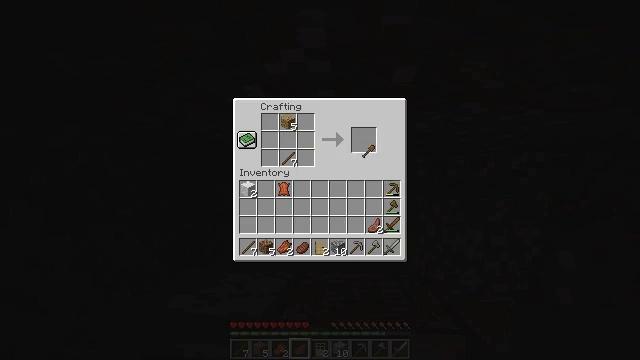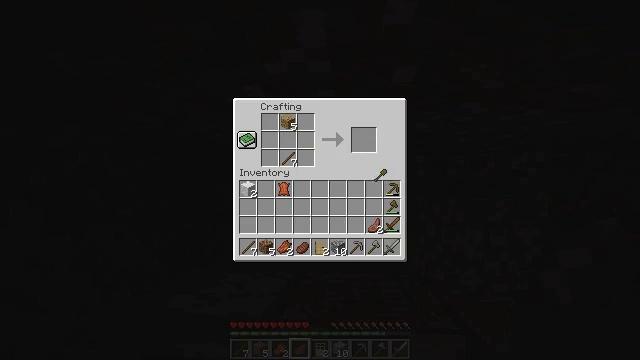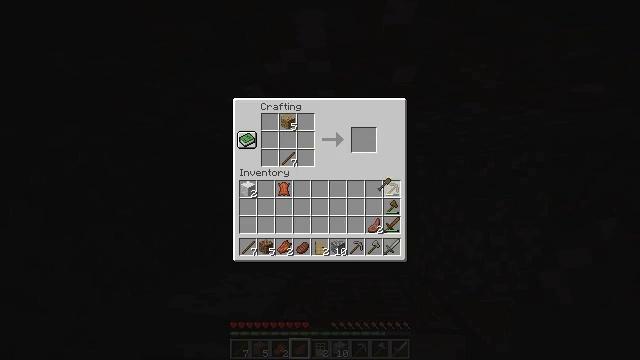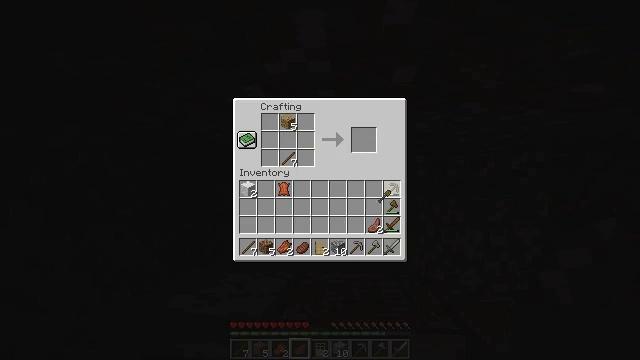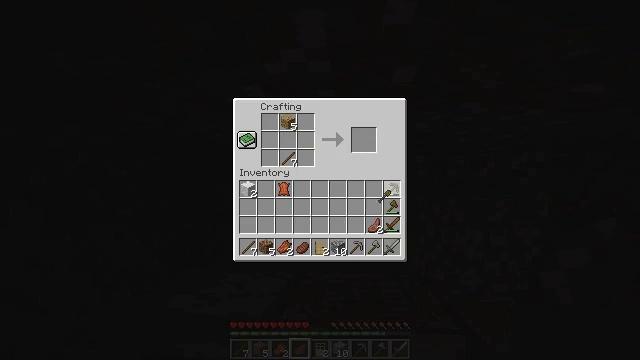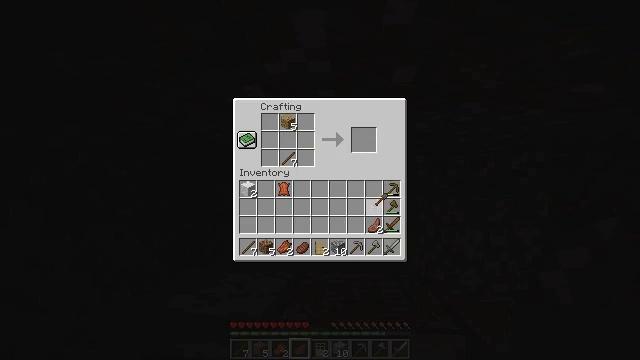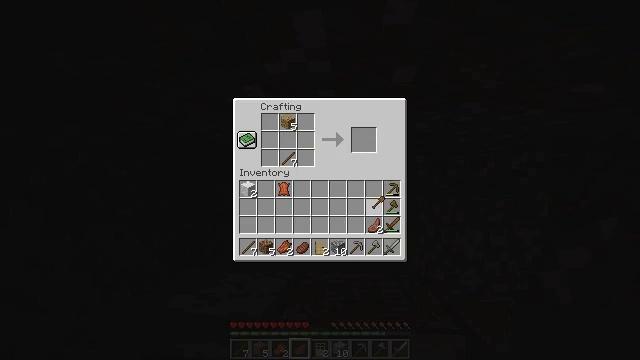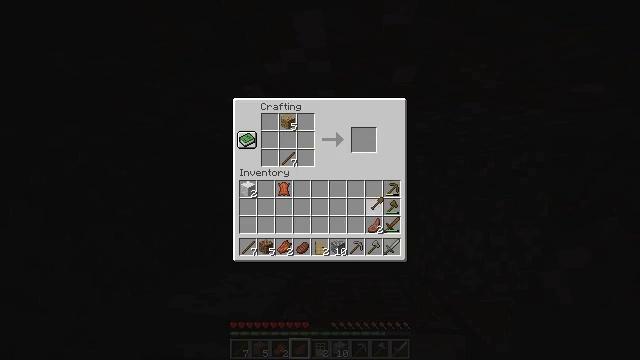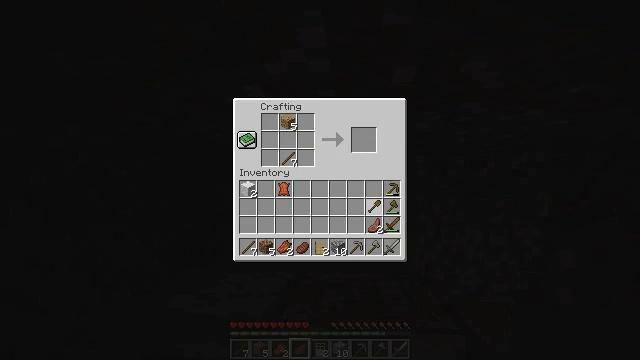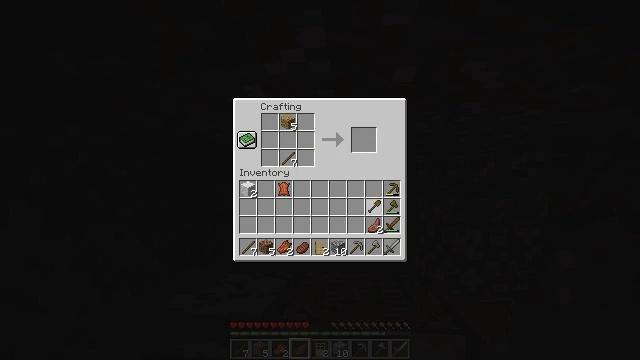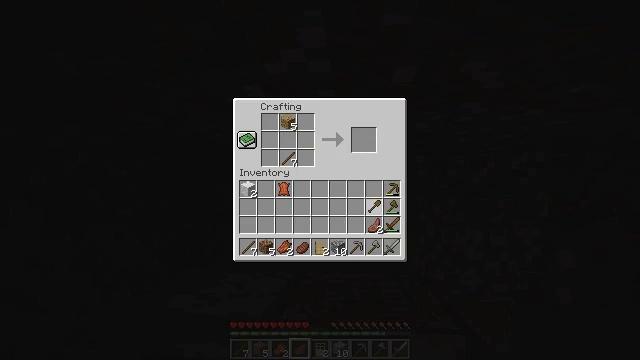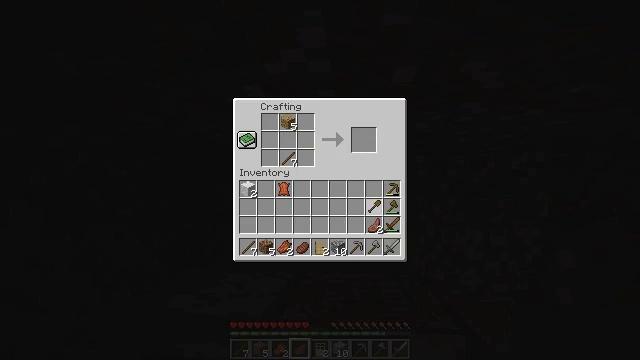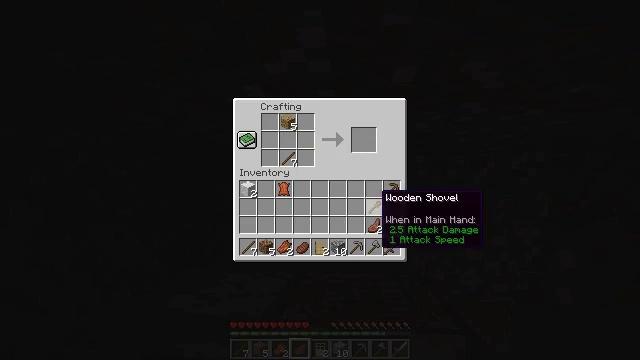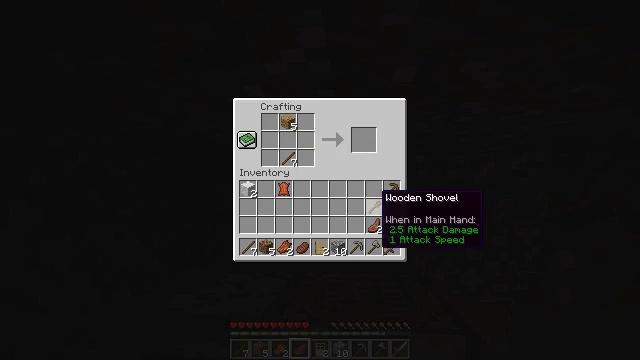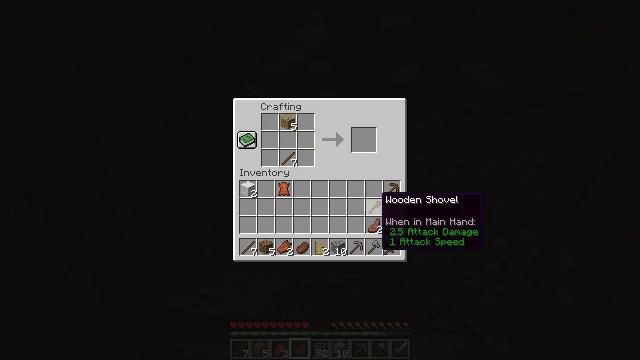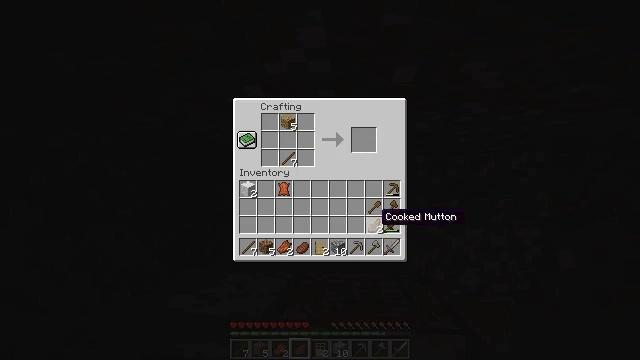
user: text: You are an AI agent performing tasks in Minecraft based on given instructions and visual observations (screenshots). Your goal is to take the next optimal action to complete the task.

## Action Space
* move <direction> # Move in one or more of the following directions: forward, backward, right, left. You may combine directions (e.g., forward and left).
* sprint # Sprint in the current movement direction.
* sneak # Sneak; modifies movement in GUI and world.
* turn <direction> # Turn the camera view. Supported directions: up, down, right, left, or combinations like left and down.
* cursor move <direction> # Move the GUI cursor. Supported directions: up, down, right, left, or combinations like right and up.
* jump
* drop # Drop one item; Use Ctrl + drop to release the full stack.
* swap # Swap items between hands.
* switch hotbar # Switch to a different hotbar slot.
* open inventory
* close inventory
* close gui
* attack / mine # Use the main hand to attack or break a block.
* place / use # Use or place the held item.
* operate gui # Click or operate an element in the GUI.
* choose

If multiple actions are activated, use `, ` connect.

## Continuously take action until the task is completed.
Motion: motion action
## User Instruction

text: Craft a stone hoe by combining cobblestone with sticks.
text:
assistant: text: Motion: cursor move right and down, open gui
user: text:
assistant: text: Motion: cursor move down
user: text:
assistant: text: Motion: cursor move down
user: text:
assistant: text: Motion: no_op
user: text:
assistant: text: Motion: no_op
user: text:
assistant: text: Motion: no_op
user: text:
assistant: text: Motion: no_op
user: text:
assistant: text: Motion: no_op
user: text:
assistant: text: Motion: no_op
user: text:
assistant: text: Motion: operate gui
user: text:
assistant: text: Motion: operate gui
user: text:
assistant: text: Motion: no_op
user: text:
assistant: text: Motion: no_op
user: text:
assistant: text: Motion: no_op
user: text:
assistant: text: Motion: cursor move down
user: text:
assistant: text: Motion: cursor move down
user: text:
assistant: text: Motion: cursor move down
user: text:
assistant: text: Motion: cursor move left and down
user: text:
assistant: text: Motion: no_op
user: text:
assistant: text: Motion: cursor move left
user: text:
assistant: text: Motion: cursor move left
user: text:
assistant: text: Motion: no_op
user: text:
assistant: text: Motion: cursor move up
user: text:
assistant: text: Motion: cursor move right and up
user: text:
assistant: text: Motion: cursor move right and up
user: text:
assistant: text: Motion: no_op
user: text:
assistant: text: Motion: no_op
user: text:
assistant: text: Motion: no_op
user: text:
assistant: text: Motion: cursor move left and up
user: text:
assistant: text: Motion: cursor move left and up